Question: So I can't quite figure out why my divs are overlapping the way that I want them to position. I'm trying to make a form back that contains a header that overflows over the sides of the div, but to no avail. I've attached a picture along with this so that you can visualize what I'm trying to accomplish. It's just not coming out right.

Created an form box with the following HTML:
'''
<div class="container">
<div class="row">
<div class="span4 featured">
<h2 class="feature-title">It's Never Been Easier!
<p>Create Your Free Profile Now!</p></h2>
<form action="send-mail.php" method="post" id="contact-form">
<input type="text" value="Full Name" name="name" class="required">
<input type="text" value="Email Address" name="email" class="required email">
<input type="text" value="Username" name="username">
<input type="text" value="Password" name="password">
<input type="submit" name="subscribe" value="JOIN FREE">
</form>
</div>
'''
and CSS:
'''
.featured form input[type="submit"] {
background: #3097be;
color: #ffffff;
width: 100%;
margin-bottom: 0px;
font-size: 20px;
font-family: 'Open Sans', sans-serif;
-webkit-transition: background linear .2s;
-moz-transition: background linear .2s;
-o-transition: background linear .2s;
padding-left: 20intro .container {
padding-top: 0px;
}
.featured {
min-height: 500px;
float: right;
margin-top: -900px;
margin-bottom: 30px;
}
.featured h2 {
font-size: 24px;
overflow: visible;
background: url(http://i.imgur.com/oP8bXR7.png) center no-repeat;
-webkit-border-radius: 0px;
-moz-border-radius: 0px;
-o-border-radius: 0px;
border-radius: 0px;
padding: 20px 0px 5px 30px;
color: black;
margin-bottom: 0px;
}
.featured form {
background: url(http://i.imgur.com/swcwFW6.png) center no-repeat;
-webkit-border-radius: 0px;
-moz-border-radius: 0px;
-o-border-radius: 0px;
border-radius: 0px;
padding: 20px 30px 30px 30px;
margin-top: -20px;
}
.featured p {
color: blue;
text-align: center;
}
.featured form input{
width: 225px;
-webkit-border-radius: 0px;
-moz-border-radius: 0px;
-o-border-radius: 0px;
border-radius: 0px;
border: none;
padding: 3px 9px 3px 9px;
color: #bebebe;
box-shadow: none;
font-family: 'Lato', sans-serif;
margin-bottom: 20px;
-webkit-transition: background linear .2s,color linear .2s;
-moz-transition: background linear .2s,color linear .2s;
-o-transition: background linear .2s,color linear .2s;
}
.featured form textarea {
width: 200px;
height: 70px;
background: #474747;
-webkit-border-radius: 0px;
-moz-border-radius: 0px;
-o-border-radius: 0px;
border-radius: 0px;
border: none;
padding: 12px 20px 12px 20px;
color: #bebebe;
box-shadow: none;
font-family: 'Lato', sans-serif;
margin-bottom: 30px;
-webkit-transition: background linear .2s,color linear .2s;
-moz-transition: background linear .2s,color linear .2s;
-o-transition: background linear .2s,color linear .2s;
}
'''
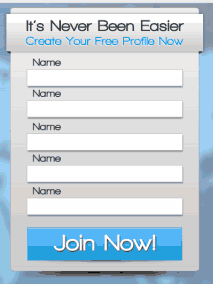
Answer: i dont think your html markup is going to effectively be able to give you the visual appearance you want. Also look up semantic HTML, you shouldnt be having a paragraph (p) tag inside a heading (h2) tag - they are for entirely different purposes as their names suggest.
you could try HTML like this:
'''
<div class="span4 featured">
<div class="feature-title">
<h2>It's Never Been Easier!</h2>
<p>Create Your Free Profile Now!</p>
</div>
<form action="send-mail.php" method="post" id="contact-form"></form>
</div>
'''
and then you could apply negative margins to the left and right:
'''
.feature-title {margin: 0 -20px}
'''
of course there are many ways to skin a cat and there are half a dozen ways you could achieve what you want to do